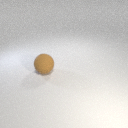
large brown rubber sphere